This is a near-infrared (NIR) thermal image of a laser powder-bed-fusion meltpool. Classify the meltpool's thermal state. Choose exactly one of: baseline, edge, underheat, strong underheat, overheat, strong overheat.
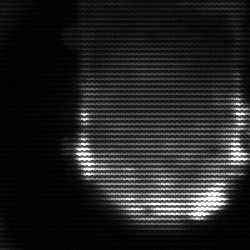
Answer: baseline